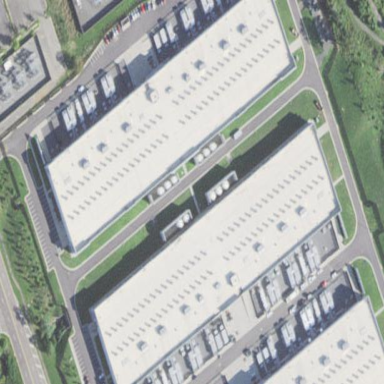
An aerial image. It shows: Data center building.